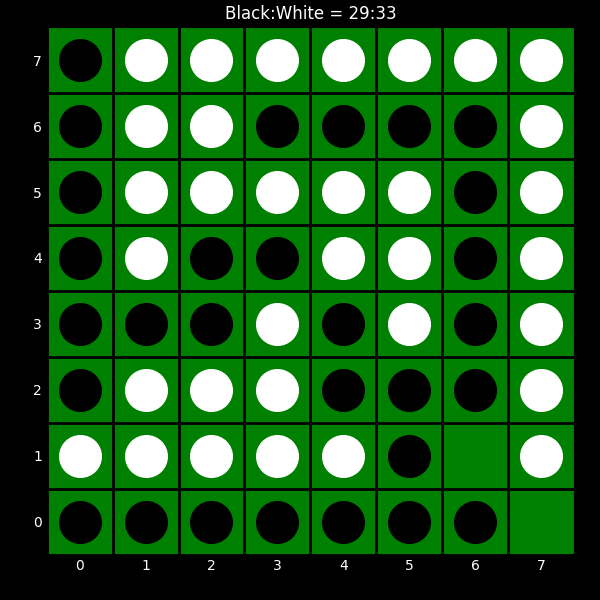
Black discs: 29
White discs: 33